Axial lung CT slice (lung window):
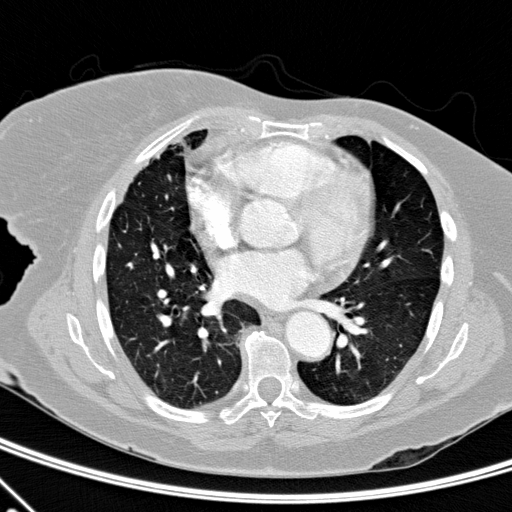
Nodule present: no